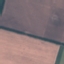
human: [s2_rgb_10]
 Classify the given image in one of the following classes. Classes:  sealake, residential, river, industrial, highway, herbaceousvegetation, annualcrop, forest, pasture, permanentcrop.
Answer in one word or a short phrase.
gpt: AnnualCrop